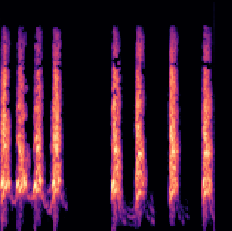
Sound class: Dog